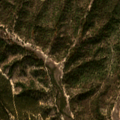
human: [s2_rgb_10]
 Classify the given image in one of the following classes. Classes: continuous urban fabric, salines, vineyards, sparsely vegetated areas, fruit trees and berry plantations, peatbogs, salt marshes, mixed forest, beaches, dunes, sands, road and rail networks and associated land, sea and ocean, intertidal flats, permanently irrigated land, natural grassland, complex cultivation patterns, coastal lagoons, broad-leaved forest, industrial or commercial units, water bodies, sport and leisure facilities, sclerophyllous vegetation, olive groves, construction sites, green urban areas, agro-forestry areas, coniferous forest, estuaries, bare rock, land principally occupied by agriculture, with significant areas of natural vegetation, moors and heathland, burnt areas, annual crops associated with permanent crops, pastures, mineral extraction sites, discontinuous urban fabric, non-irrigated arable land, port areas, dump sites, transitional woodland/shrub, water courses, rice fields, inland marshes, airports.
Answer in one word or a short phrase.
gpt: broad-leaved forest